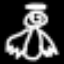
Label: angel